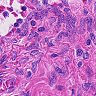
Metastatic tissue present: no